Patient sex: M
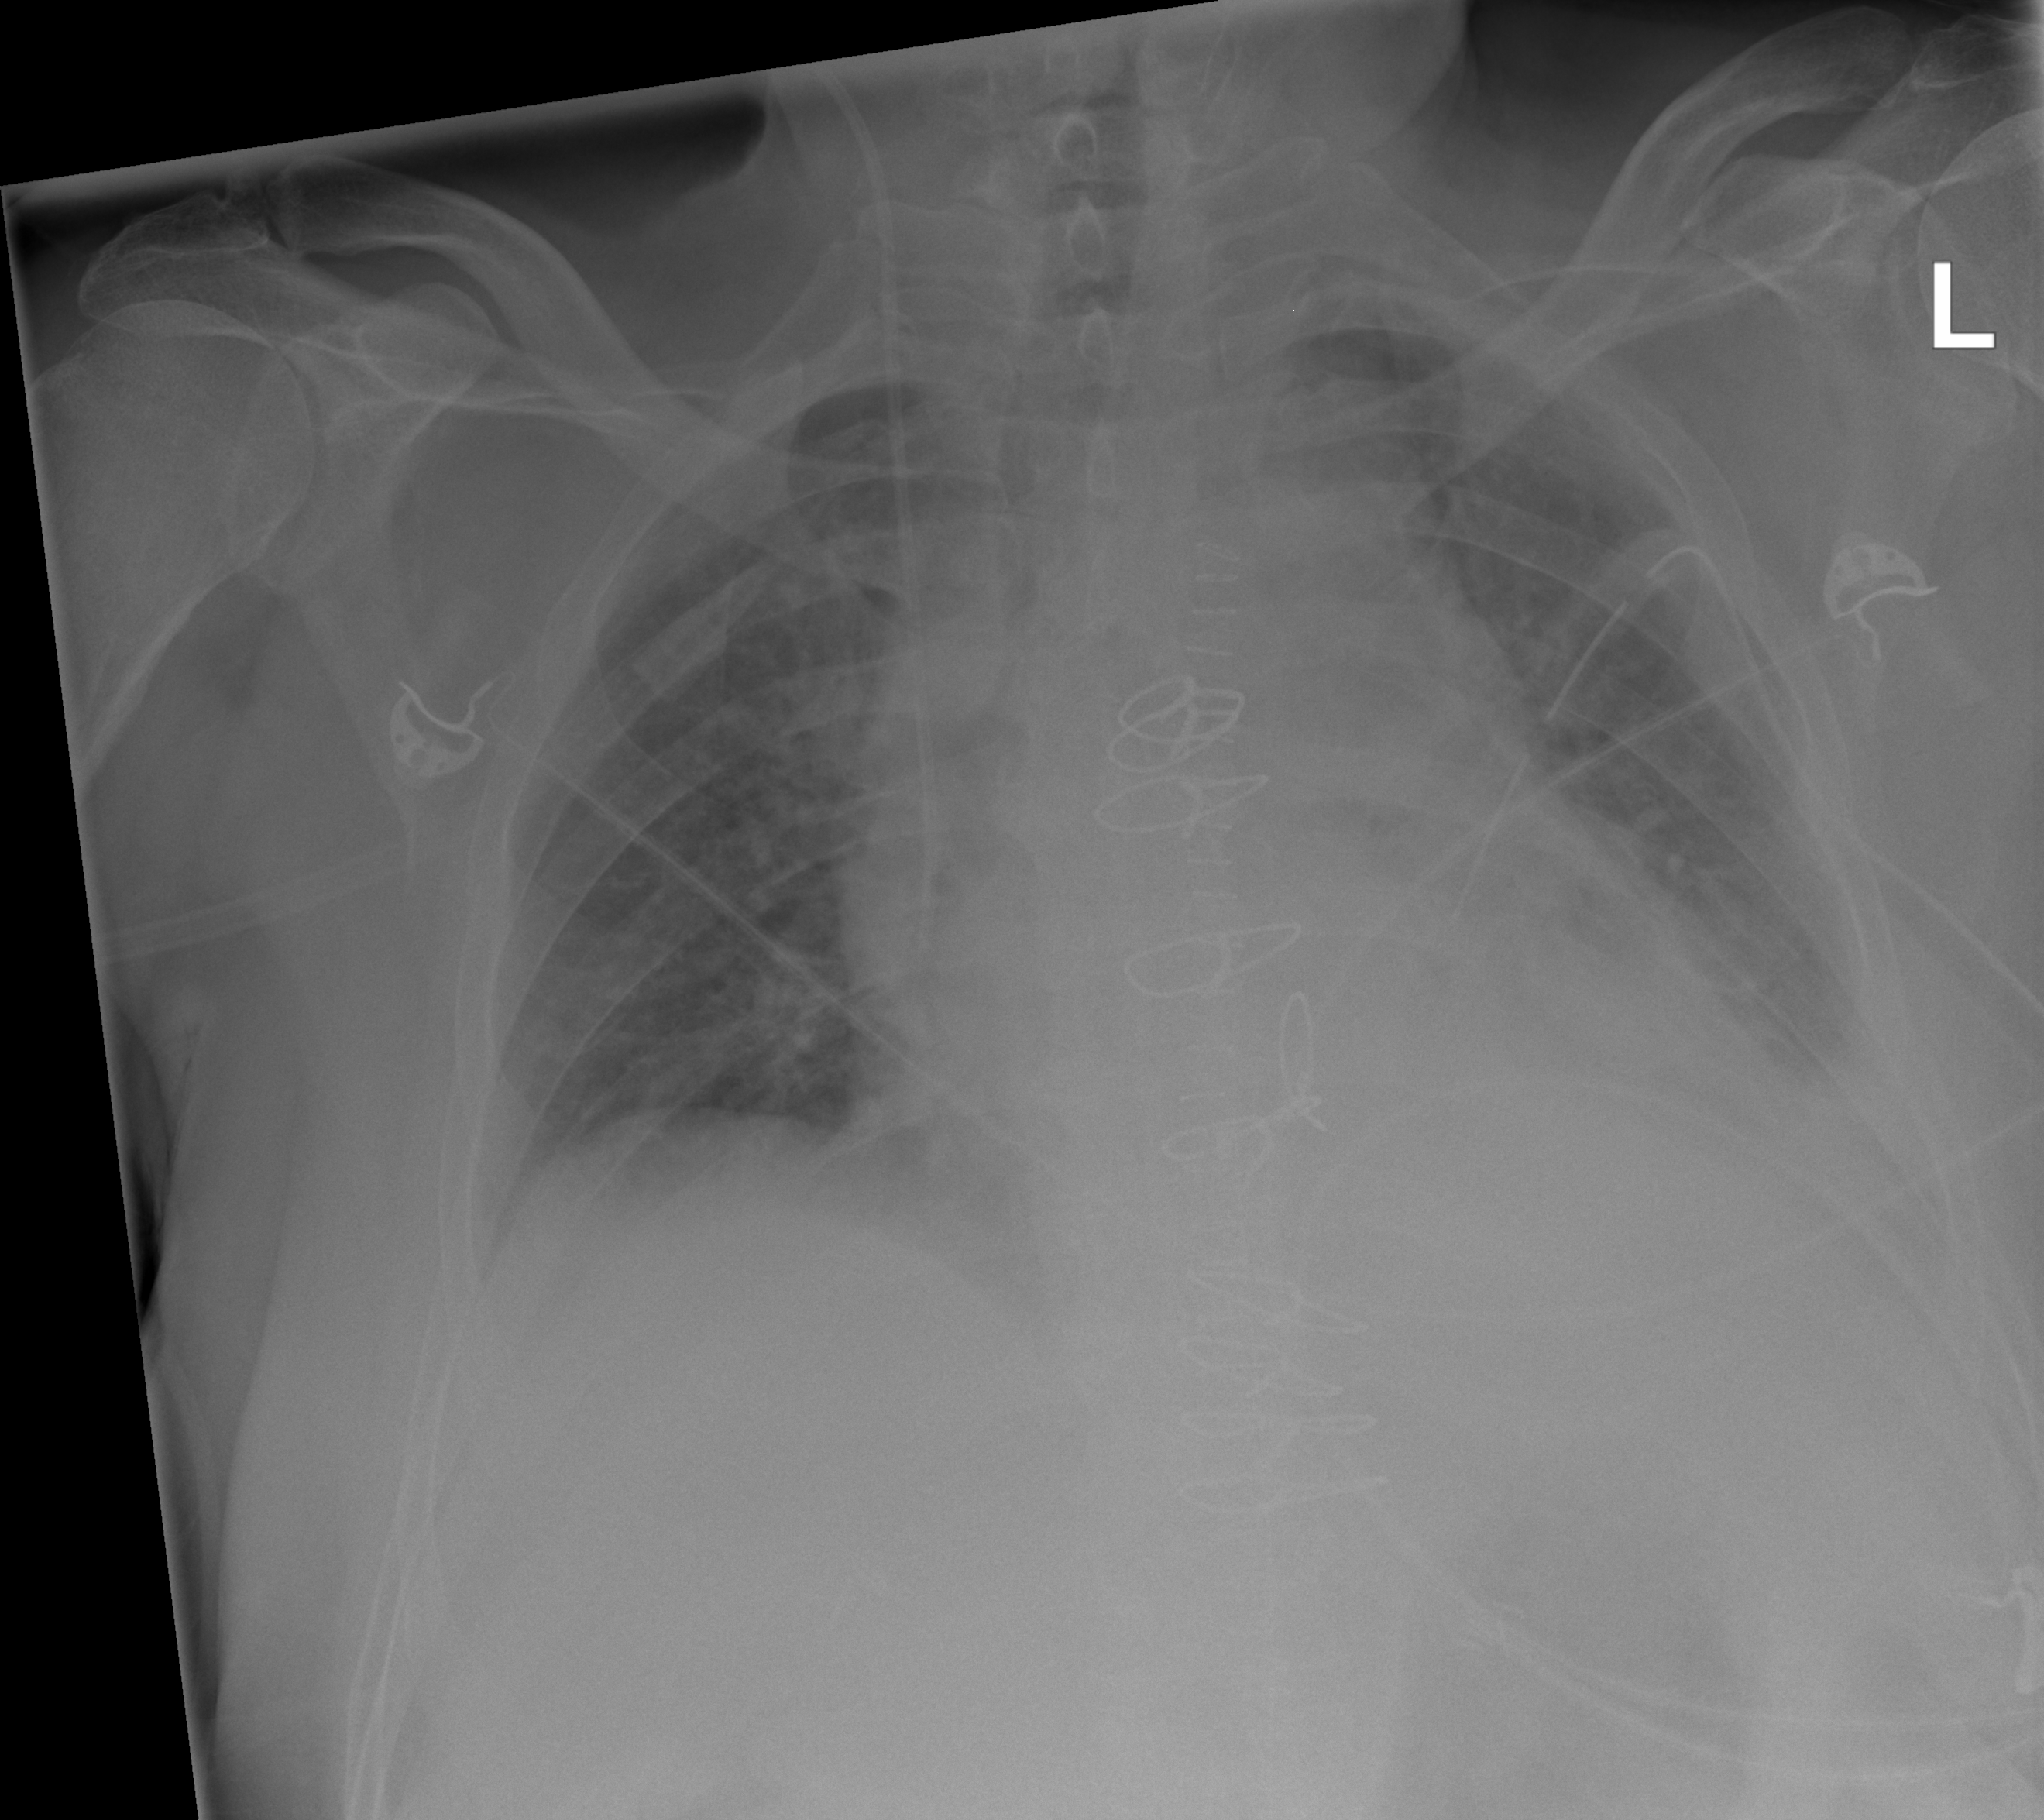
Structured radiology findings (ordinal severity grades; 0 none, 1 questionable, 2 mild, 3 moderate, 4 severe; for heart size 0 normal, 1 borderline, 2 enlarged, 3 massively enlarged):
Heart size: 2
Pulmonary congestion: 0
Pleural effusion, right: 0
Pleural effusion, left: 2
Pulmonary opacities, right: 0
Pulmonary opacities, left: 0
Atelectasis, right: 0
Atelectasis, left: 2